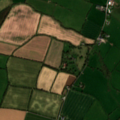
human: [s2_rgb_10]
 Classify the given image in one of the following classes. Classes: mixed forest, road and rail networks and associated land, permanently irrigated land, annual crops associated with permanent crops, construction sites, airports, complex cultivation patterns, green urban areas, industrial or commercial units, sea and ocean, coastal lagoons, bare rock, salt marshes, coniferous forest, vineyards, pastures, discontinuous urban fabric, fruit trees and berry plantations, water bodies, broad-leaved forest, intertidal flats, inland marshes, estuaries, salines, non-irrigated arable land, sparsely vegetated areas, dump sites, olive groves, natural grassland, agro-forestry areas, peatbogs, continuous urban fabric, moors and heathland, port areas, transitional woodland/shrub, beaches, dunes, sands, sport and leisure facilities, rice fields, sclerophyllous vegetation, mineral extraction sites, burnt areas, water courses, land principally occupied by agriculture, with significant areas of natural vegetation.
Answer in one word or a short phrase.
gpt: non-irrigated arable land, pastures